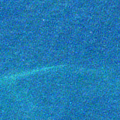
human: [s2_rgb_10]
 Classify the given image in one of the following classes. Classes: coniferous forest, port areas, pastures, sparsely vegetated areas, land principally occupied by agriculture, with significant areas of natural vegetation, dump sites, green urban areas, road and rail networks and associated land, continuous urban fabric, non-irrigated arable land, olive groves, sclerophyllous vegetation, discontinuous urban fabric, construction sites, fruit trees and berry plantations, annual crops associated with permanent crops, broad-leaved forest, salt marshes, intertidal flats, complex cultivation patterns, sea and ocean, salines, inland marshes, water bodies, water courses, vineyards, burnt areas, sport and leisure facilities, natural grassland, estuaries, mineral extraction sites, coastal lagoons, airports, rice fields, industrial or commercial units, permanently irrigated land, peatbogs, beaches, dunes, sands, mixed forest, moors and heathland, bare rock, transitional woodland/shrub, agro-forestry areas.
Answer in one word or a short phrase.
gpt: sea and ocean